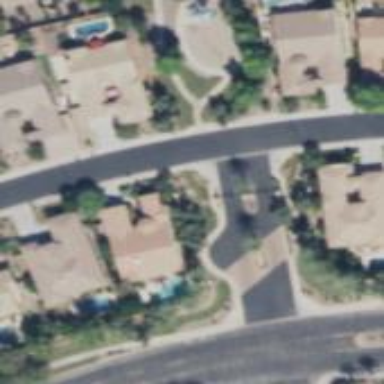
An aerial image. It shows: Residential road with asphalt surface.